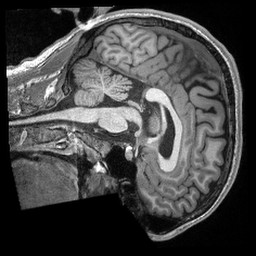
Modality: T1w
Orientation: sagittal
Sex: male
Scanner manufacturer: siemens
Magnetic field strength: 3 T
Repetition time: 2.3 s
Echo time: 0.00308 s